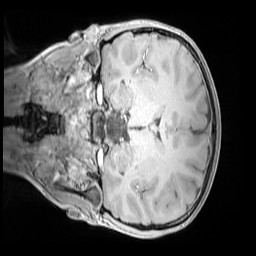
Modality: MP2RAGE
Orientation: coronal
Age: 9
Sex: male
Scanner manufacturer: siemens
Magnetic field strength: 3 T
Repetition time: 4 s
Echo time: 0.00303 s